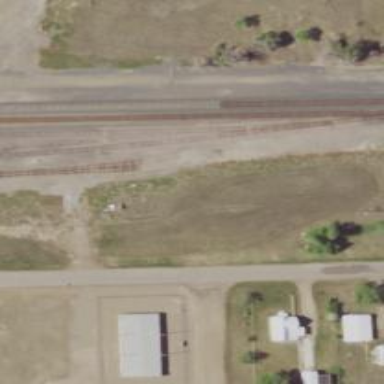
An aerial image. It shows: Railway siding for service.